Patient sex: M
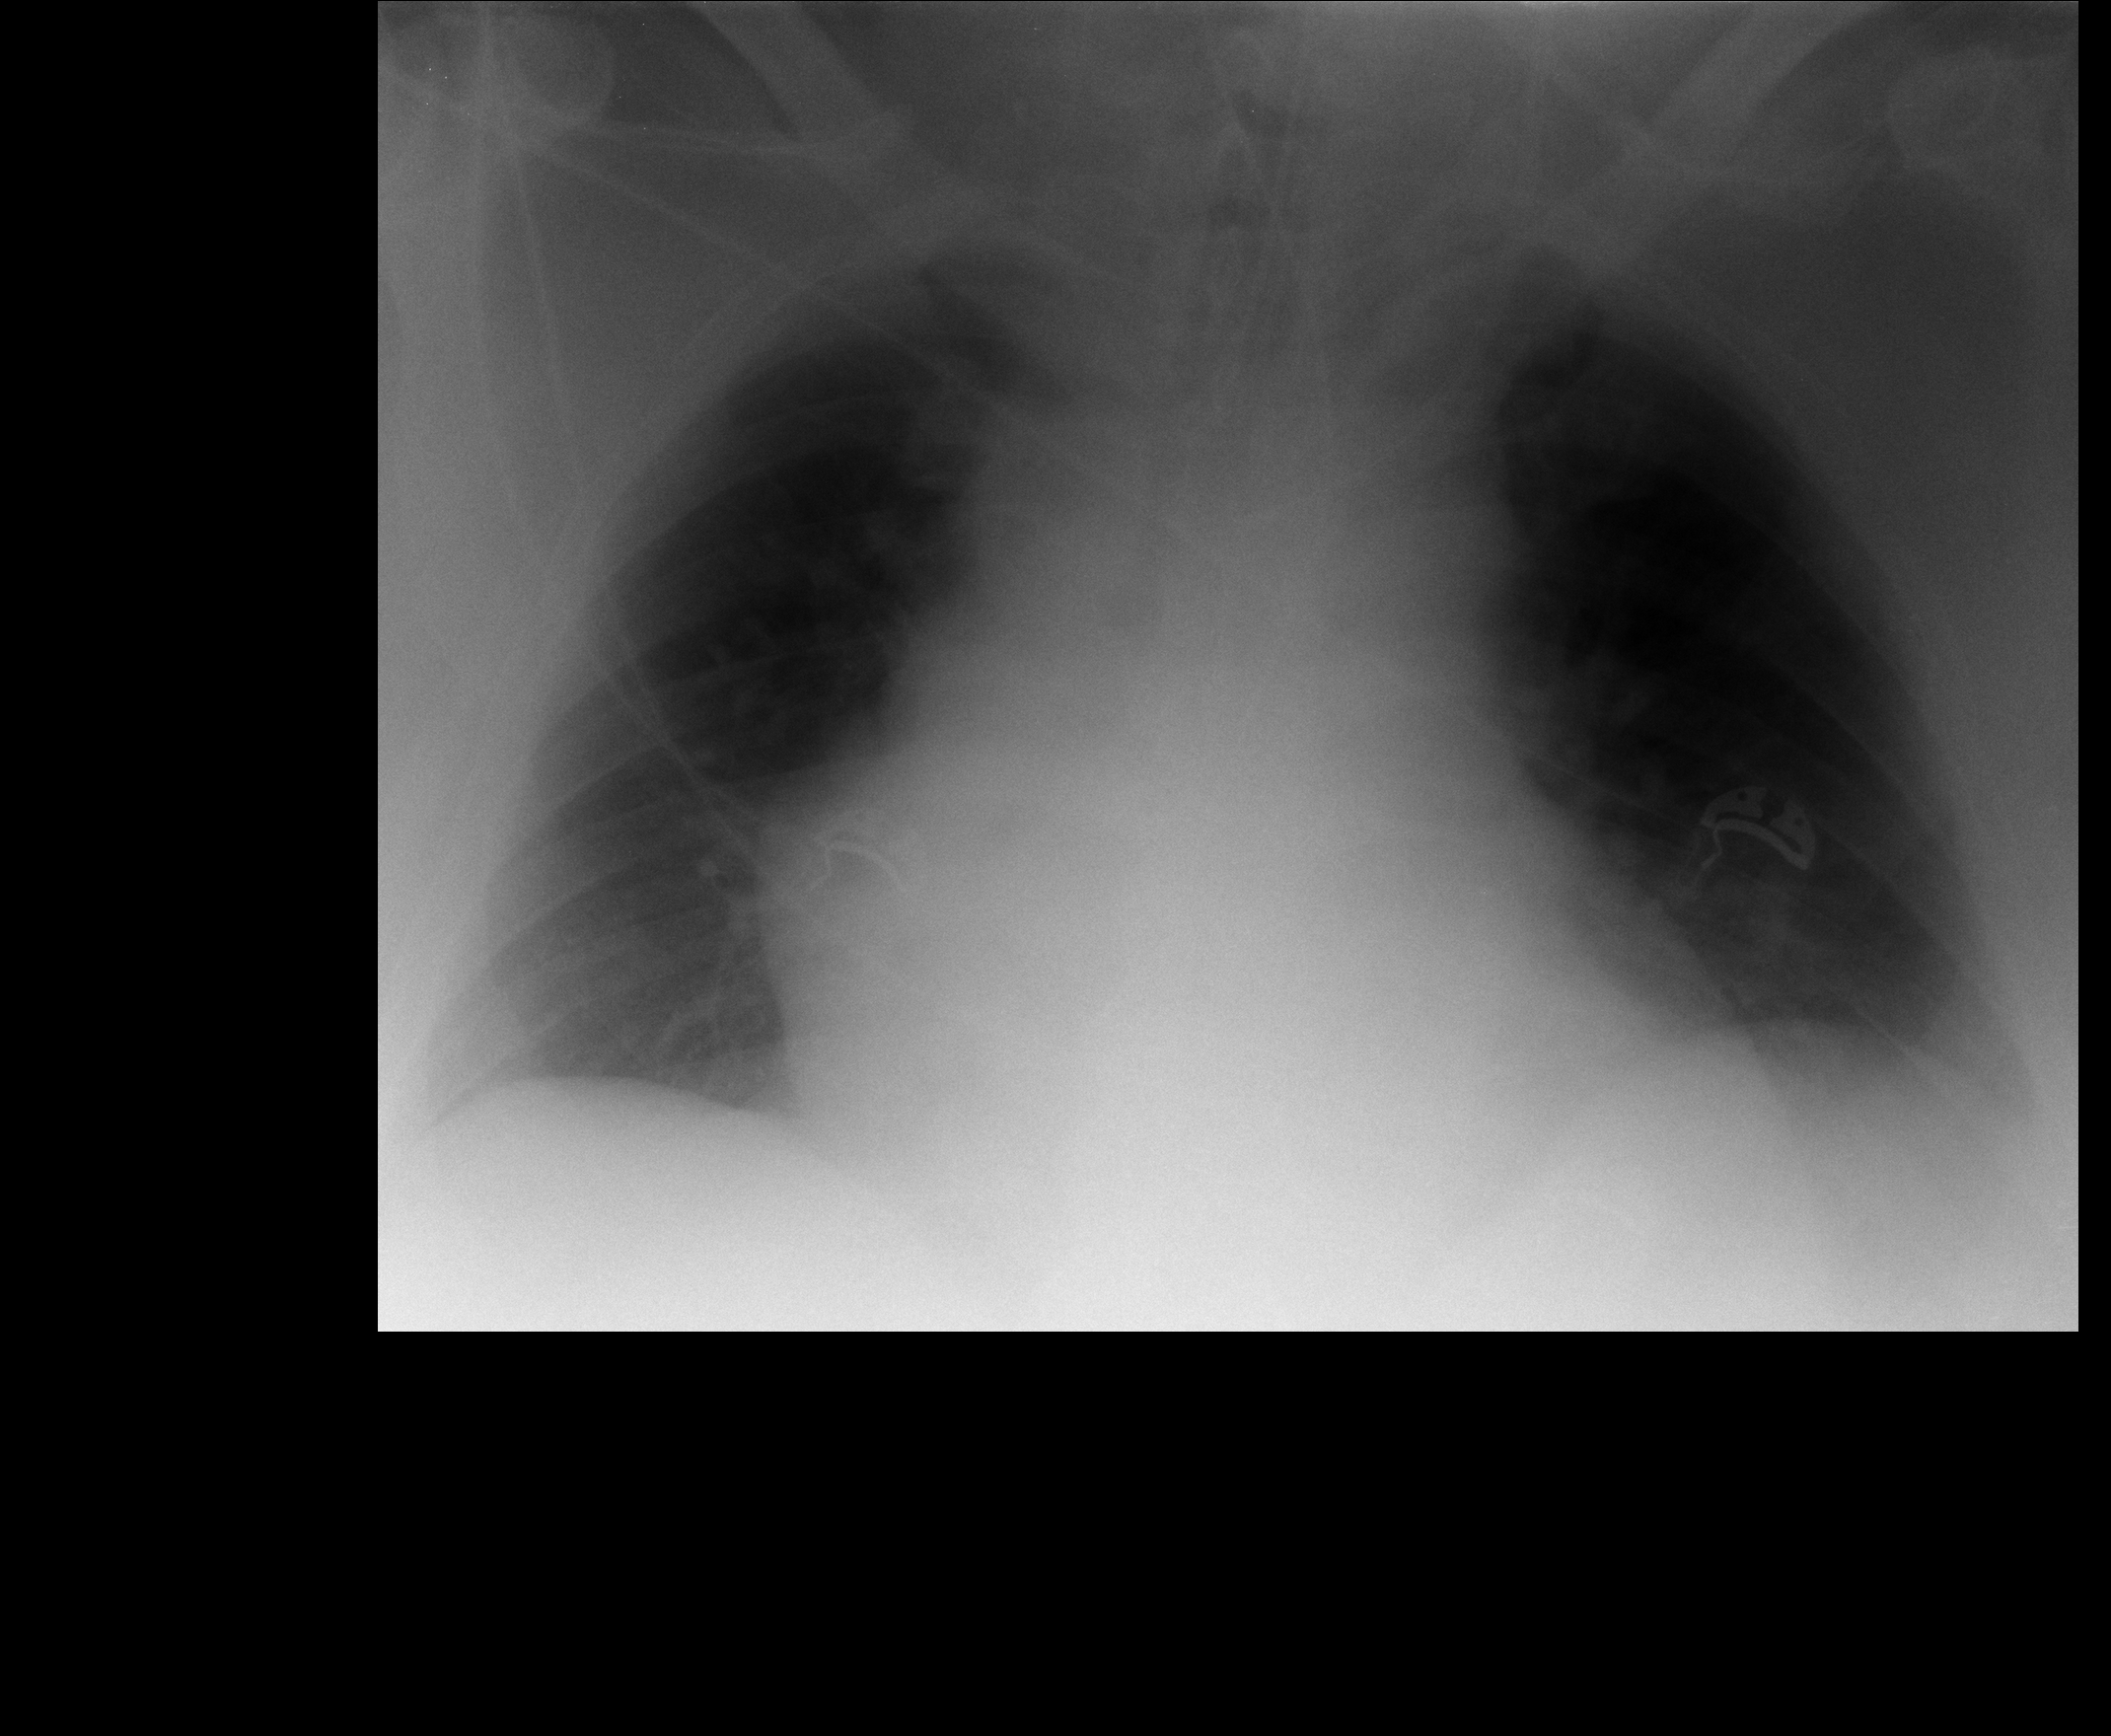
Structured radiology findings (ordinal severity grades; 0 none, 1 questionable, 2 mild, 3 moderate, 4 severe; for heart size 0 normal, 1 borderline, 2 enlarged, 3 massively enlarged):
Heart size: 2
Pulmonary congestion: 2
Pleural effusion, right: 0
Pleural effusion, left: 0
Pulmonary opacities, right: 0
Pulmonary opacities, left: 0
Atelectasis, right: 0
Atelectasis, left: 0